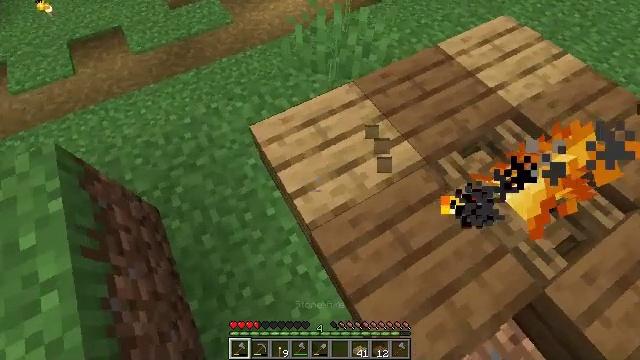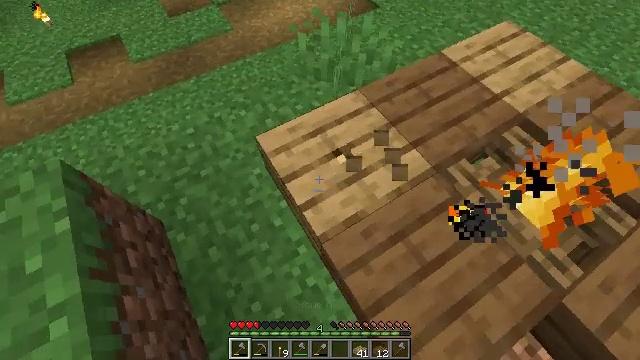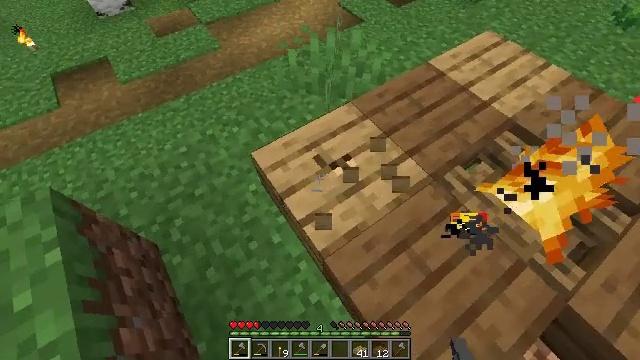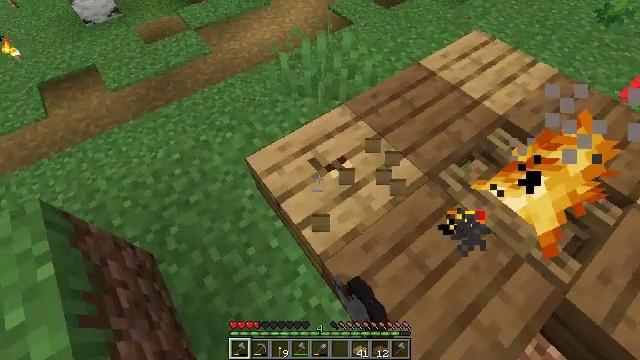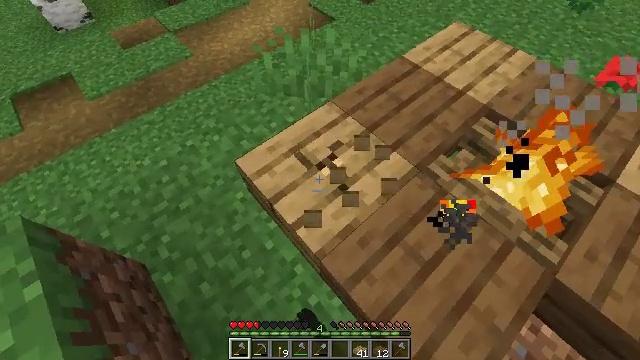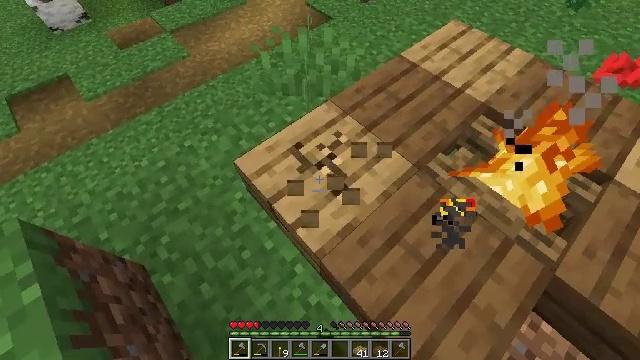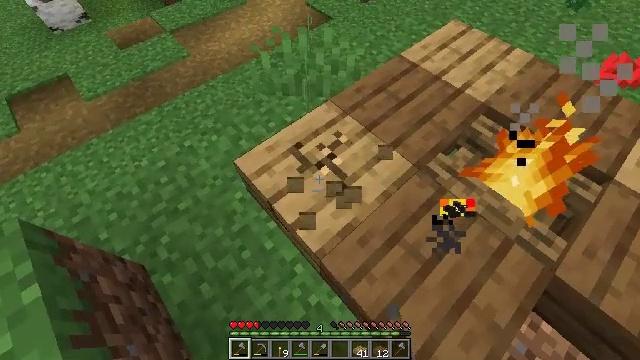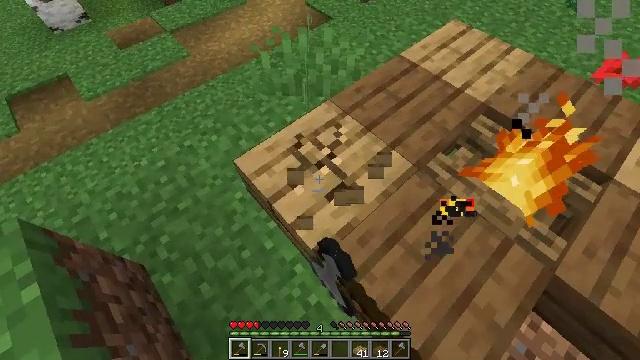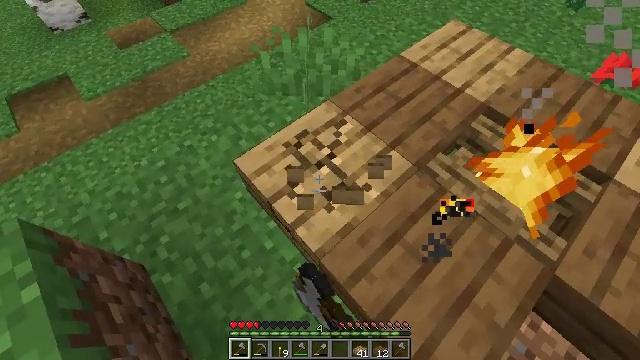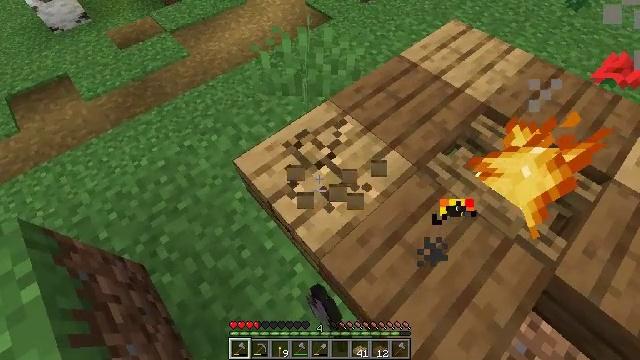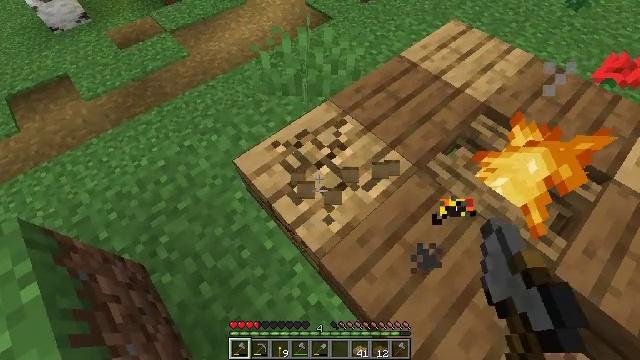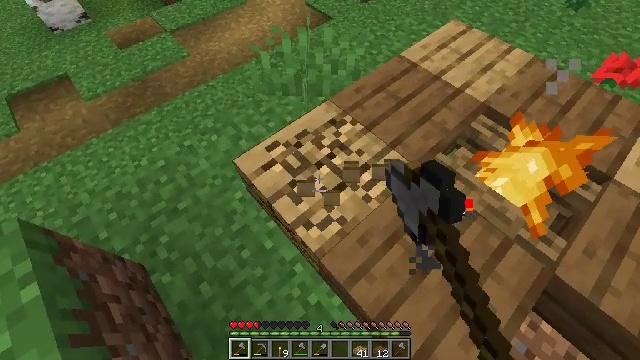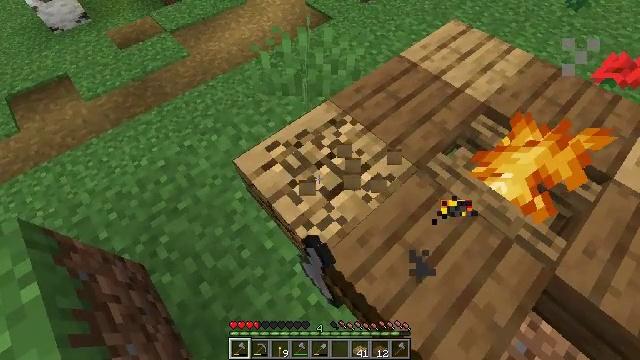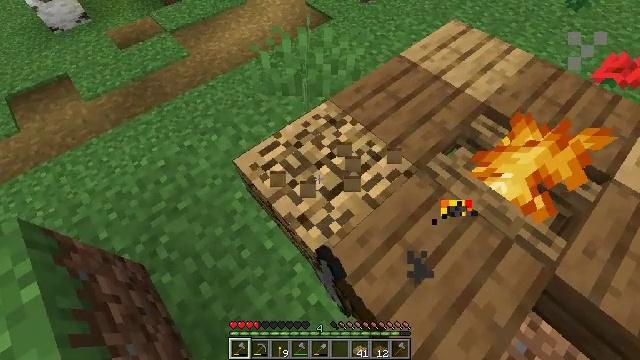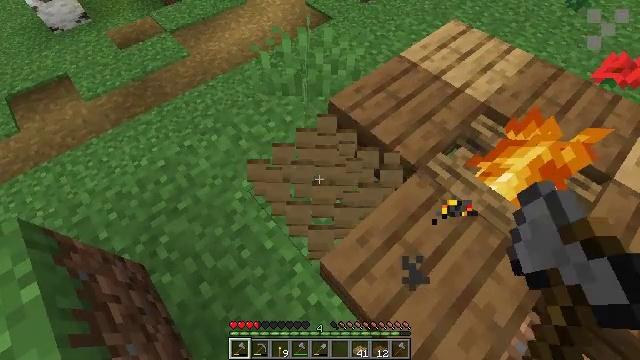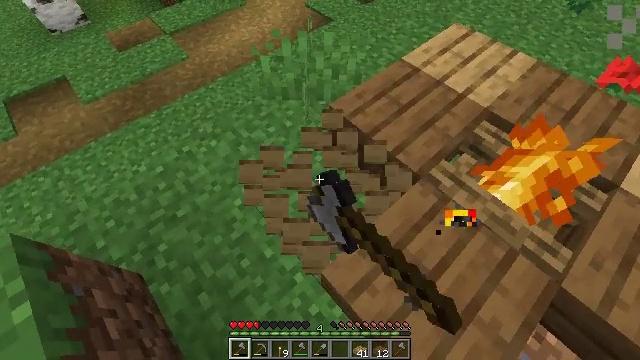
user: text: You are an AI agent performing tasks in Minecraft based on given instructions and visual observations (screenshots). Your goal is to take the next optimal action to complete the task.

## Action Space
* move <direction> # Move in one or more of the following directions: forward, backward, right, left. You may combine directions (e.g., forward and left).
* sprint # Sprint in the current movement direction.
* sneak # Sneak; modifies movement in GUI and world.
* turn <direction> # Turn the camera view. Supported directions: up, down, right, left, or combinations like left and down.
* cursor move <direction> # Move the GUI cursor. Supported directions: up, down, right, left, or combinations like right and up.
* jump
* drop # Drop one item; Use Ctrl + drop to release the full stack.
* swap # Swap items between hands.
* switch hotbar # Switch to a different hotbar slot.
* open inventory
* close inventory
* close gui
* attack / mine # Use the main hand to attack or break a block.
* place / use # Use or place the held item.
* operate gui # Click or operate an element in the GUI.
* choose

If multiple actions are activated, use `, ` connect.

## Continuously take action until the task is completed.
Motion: motion action
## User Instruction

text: Remove the oak slab to gather resources.
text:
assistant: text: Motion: turn right, attack / mine
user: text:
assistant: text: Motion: turn right and up, attack / mine
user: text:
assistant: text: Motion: turn right, attack / mine
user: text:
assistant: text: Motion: turn right, attack / mine
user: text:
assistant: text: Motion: attack / mine
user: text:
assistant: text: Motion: attack / mine
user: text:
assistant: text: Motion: attack / mine
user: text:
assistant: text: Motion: attack / mine
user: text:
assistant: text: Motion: attack / mine
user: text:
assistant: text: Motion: attack / mine
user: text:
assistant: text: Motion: attack / mine
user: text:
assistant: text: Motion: attack / mine
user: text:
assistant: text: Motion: attack / mine
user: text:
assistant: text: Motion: attack / mine
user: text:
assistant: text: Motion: move forward, attack / mine
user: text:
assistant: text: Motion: move forward, attack / mine
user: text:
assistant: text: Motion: move forward, attack / mine
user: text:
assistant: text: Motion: move forward
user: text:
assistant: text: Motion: move forward
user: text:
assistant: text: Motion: move forward, turn right and down
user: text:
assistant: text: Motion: turn right and down
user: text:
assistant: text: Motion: turn right and up
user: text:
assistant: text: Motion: move forward, turn right and up
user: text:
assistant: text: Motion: move forward, turn right and up
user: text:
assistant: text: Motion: move forward
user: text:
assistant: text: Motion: move forward, jump
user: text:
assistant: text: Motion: move forward, jump
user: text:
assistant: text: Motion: move forward, jump
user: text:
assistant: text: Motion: move forward, turn right and down, jump
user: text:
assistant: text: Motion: move forward, turn right and down